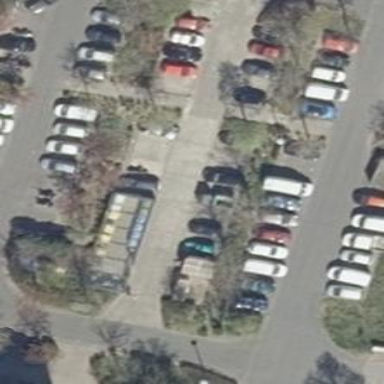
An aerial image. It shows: Parking area with surface.